Question:
I am trying to implement 'a:hover' effect as in attached image.But i have missed something it is not working .can you please correct me.
'''
<ul class="short-by-list">
<li class="right-mrgn">Make</li>
<li>
<a onclick="ajaxSearchLoad(5,49)" href="javascript:void(0)">
<img class="SortPosition" alt="ascending" src="../images/nav-arrow.png">
</a>
<div class="tooltip-text" style="display: none;">
<img class="tooltip-arrow" alt="Arrow" src="../images/tooltip-arrow.png">
Sort by Ascending
</div>
</li>
<li class="last">
</ul>
'''
'''
.short-by-list {
background: url("../images/short-bg.png") no-repeat scroll 0 0 transparent;
float: left;
height: 21px;
margin: 0 6px 15px 0;
padding: 0 6px 0 10px;
width: 79px;
}
.short-by-list li {
color: #FFFFFF;
display: block;
float: left;
line-height: 21px;
position: relative;
}
.short-by-list li .tooltip-text {
left: -38px;
}
.short-by-list li.last .tooltip-text {
left: -40px;
}
.short-by-list li.right-mrgn {
margin-right: 9px;
min-width: 29px;
}
.short-by-list li a {
display: block;
float: left;
padding: 0 6px;
text-decoration: none;
}
.short-by-list li:hover a, .short-by-list li.select a {
background: url("../images/bg-hover.png") repeat-x scroll 0 0 transparent;
}
.short-by-list li.select .tooltip-text {
display: block !important;
}
'''
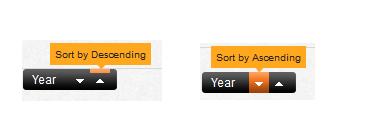
Answer: In '.short-by-list li', try adding 'height:21px;'